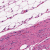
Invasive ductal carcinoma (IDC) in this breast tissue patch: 0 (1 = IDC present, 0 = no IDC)